Interaction volume radius: 5 \u00c5
Interaction volume height: 10 \u00c5
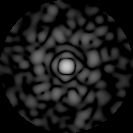
Disorder parameter: 0.8655